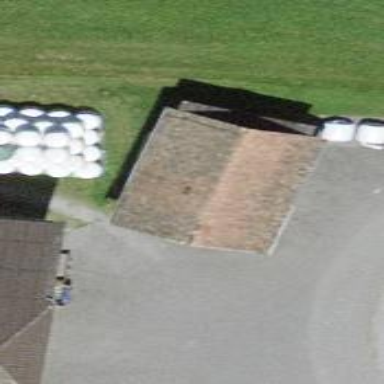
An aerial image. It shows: Shed building.